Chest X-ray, PA view. Patient: 65 years old, sex M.
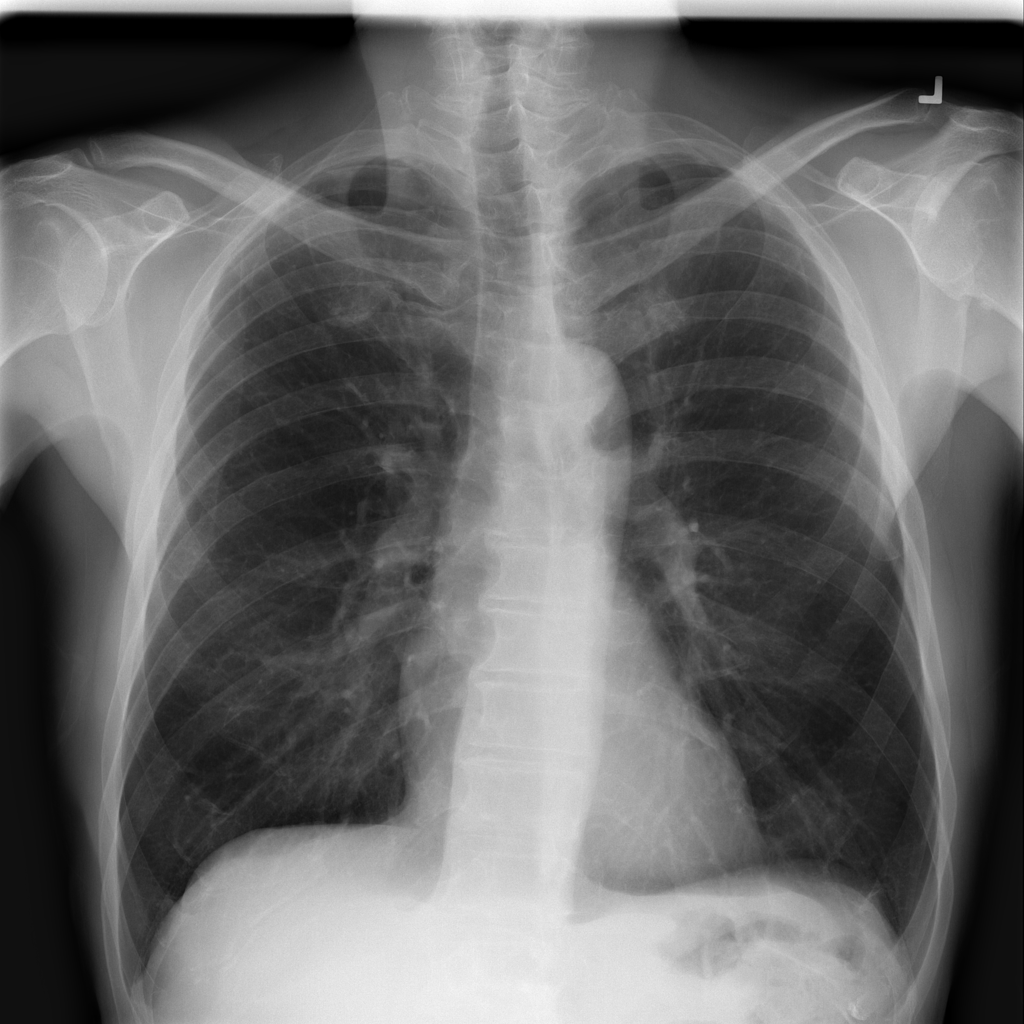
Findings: No Finding